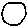
Label: circle